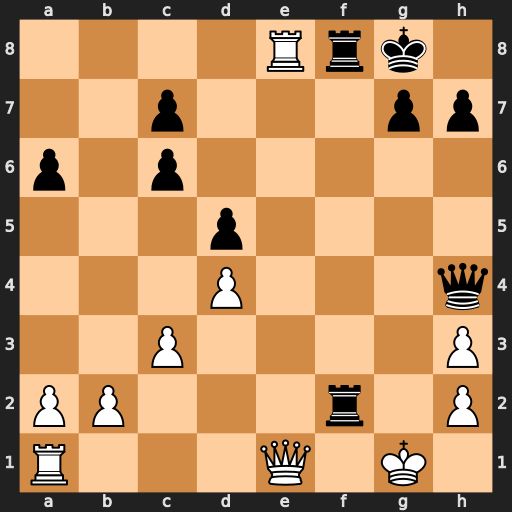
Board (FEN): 4Rrk1/2p3pp/p1p5/3p4/3P3q/2P4P/PP3r1P/R3Q1K1
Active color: w
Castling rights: -
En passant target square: -
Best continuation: Rxf8+ Kxf8 Qxf2+ Qxf2+ Kxf2